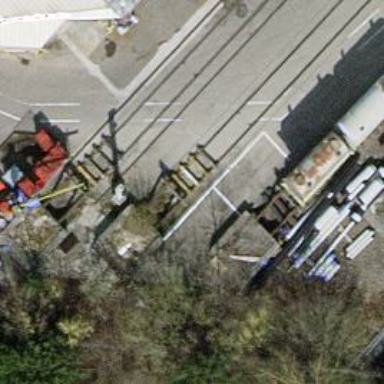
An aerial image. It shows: Railway buffer stop.